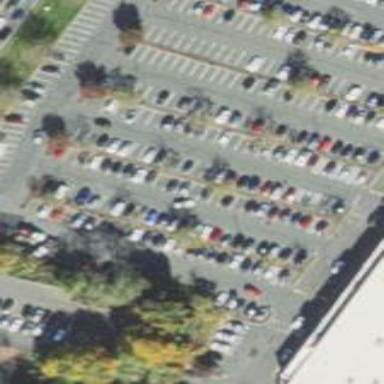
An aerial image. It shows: Parking area with asphalt surface.